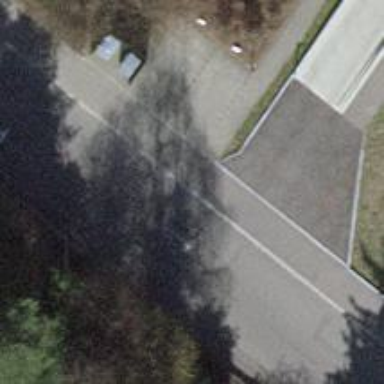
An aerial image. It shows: Sidewalk along the footway.